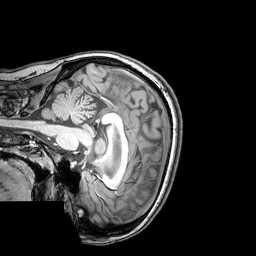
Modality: T1w
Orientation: sagittal
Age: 25
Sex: female
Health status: healthy
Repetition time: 0.081 s
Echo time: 0.037 s